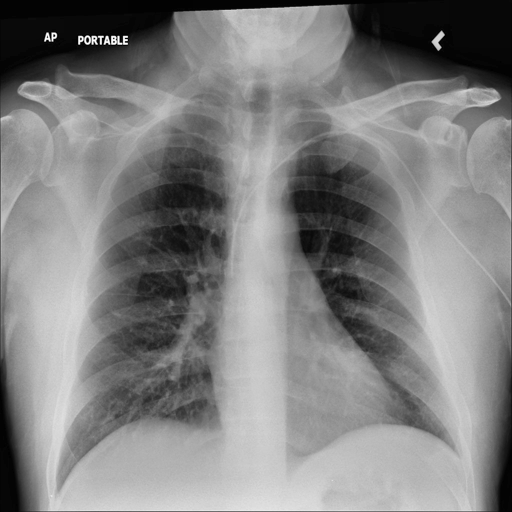
Finding: NORMAL